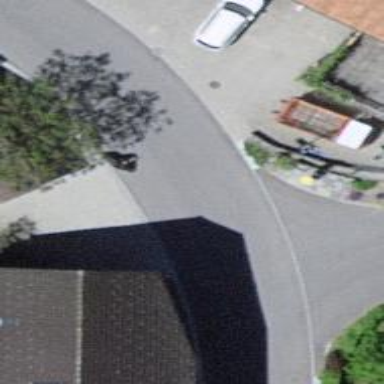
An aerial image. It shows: Bus stop with platform for public transport.